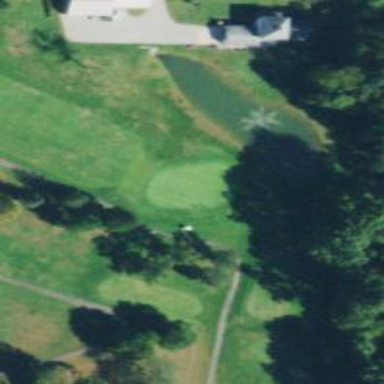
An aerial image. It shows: View of golf hole.